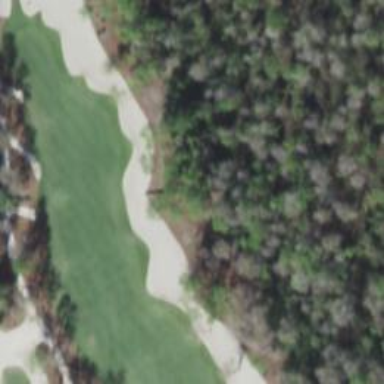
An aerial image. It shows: Sandy area is golf bunker.